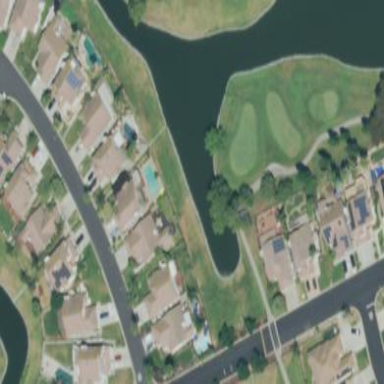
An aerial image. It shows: Picturesque scene of golf course with lateral water hazard.